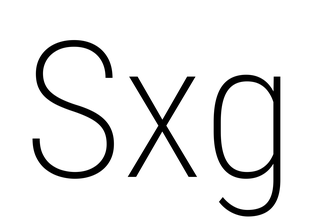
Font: Roboto_Condensed_ExtraLight